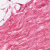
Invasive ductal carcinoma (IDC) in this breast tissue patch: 0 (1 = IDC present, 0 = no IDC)